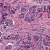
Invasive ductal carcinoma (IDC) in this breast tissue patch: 1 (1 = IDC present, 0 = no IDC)